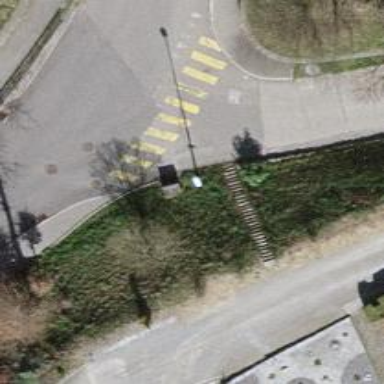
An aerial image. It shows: Zebra crossing on the road.